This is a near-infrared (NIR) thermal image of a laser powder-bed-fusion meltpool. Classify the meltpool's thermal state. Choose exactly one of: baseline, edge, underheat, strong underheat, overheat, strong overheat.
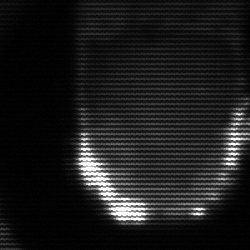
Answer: baseline